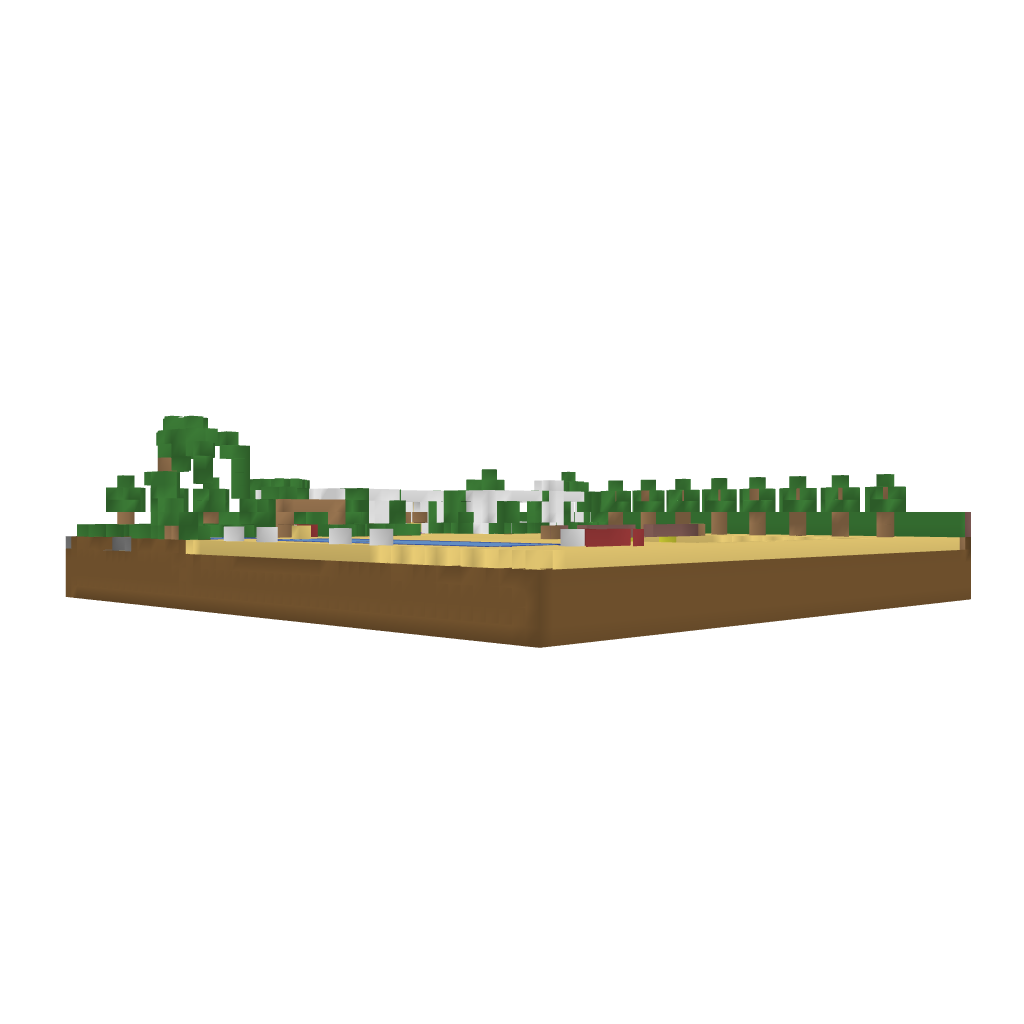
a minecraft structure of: Guest House With tennis Court bad low quality